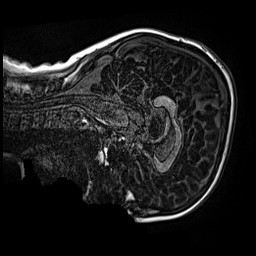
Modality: MP2RAGE
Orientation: sagittal
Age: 11
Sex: male
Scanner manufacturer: siemens
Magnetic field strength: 3 T
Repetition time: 4 s
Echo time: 0.00299 s